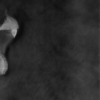
Label: not_dusty